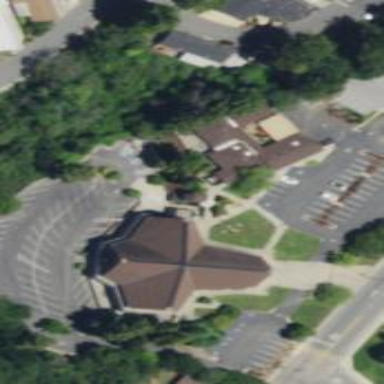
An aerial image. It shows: Place of worship.